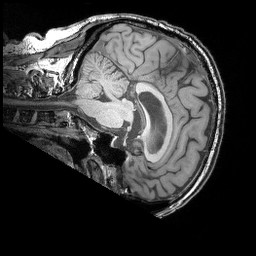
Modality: T1w
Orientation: sagittal
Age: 58
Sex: male
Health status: ill
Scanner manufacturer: siemens
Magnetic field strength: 3 T
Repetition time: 1.75 s
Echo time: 0.00418 s